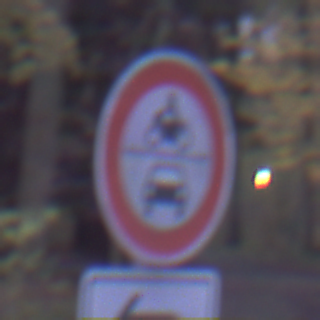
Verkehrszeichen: VerbotKraftfahrzeuge
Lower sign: RichtungsangabeDurchPfeile2
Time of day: Night
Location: Outdoor (Suburban)
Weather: PartlyCloudy
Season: NotSpecified
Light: Artificial